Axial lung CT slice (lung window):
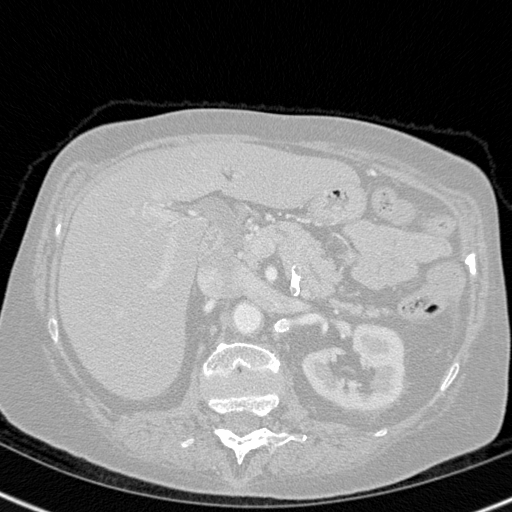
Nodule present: no